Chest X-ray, AP view. Patient: 14 years old, sex M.
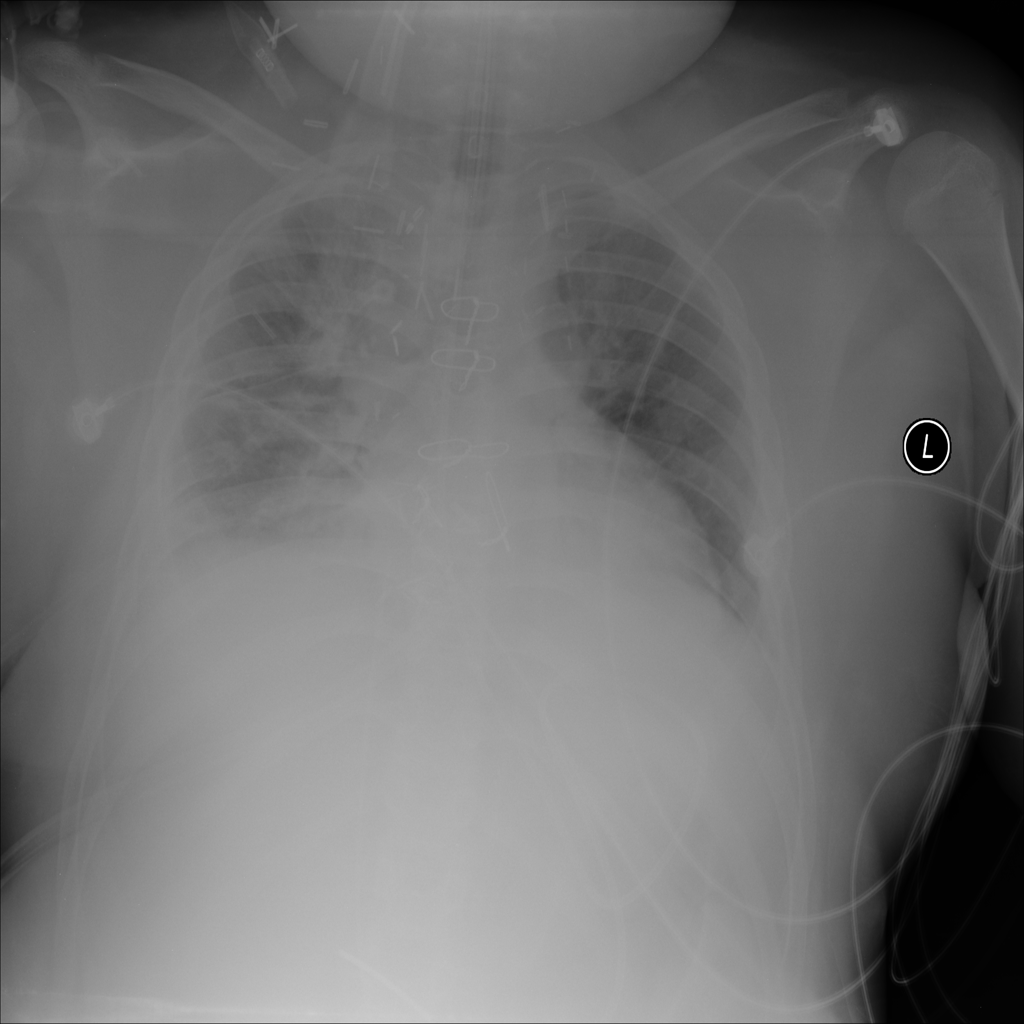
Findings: Infiltration